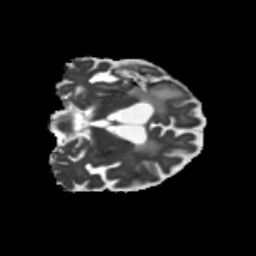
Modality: MD
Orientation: coronal
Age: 79
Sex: female
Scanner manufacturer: siemens
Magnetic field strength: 3 T
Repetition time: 5.25 s
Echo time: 0.08 s